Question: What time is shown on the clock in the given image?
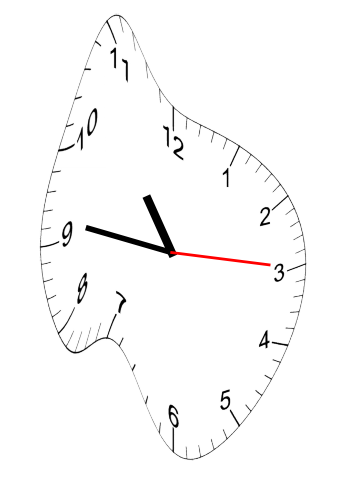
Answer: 10:46:15